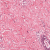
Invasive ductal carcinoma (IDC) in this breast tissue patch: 0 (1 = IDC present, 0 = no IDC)